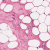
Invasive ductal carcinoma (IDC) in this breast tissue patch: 0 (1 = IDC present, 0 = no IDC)